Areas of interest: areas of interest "Logistics and Express Delivery"
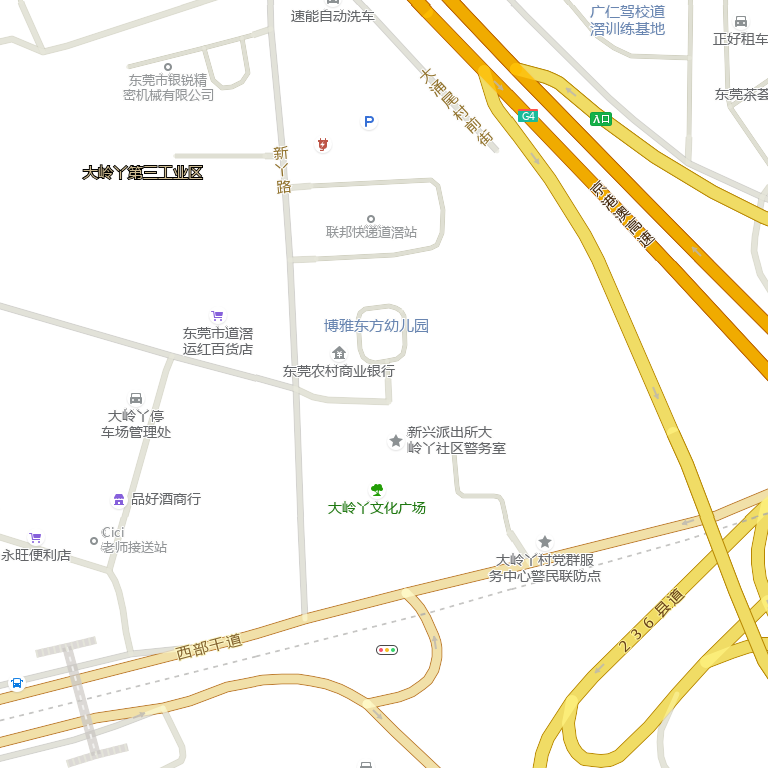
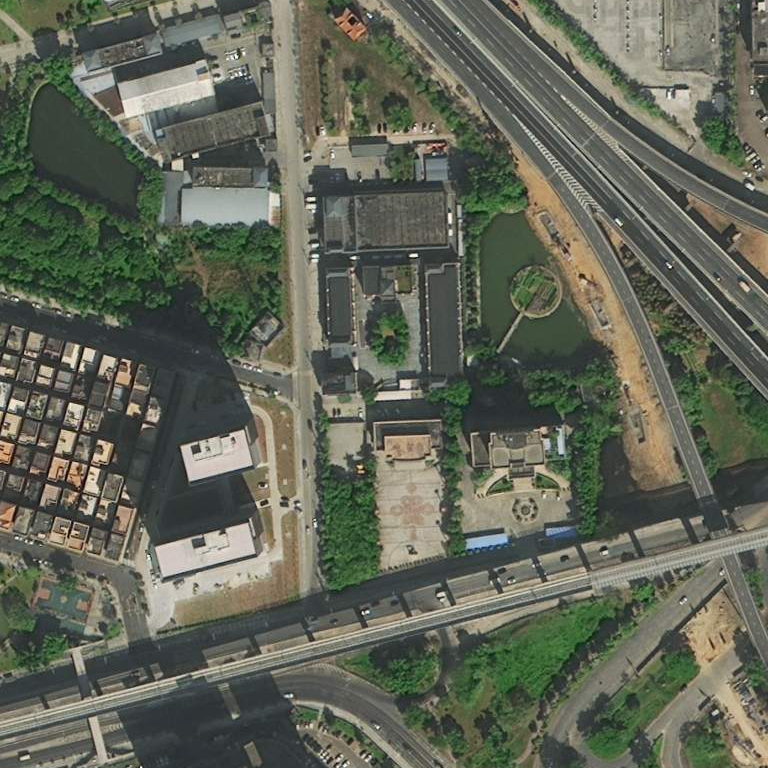